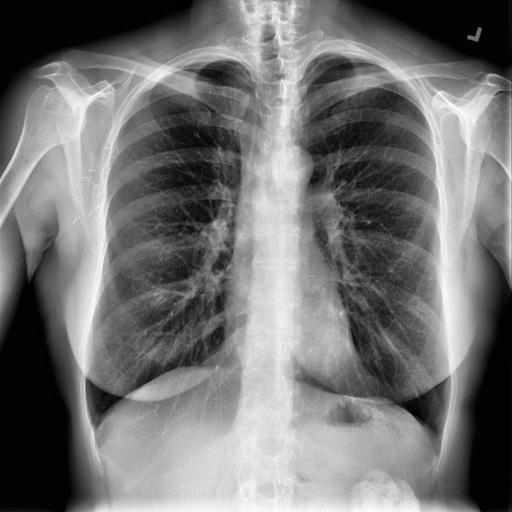
Finding: NORMAL